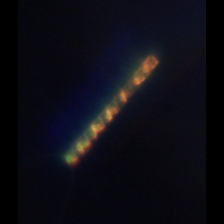
Taxon: Skeletonema
Group: Diatoms